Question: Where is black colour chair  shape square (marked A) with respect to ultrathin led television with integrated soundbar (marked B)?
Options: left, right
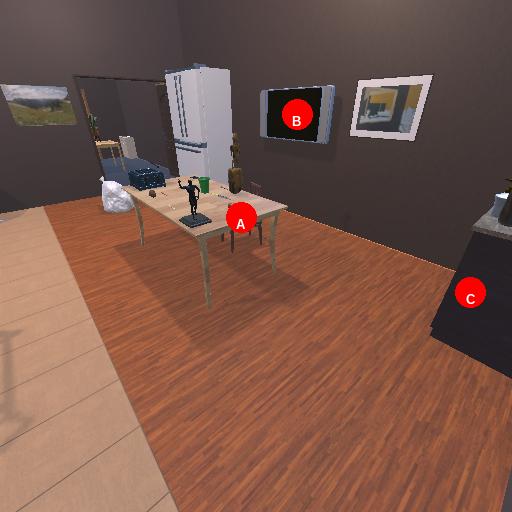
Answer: left